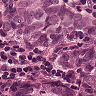
Metastatic tissue present: yes